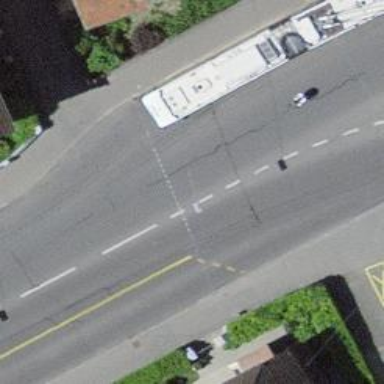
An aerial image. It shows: Trolleybus stop position for public transport.